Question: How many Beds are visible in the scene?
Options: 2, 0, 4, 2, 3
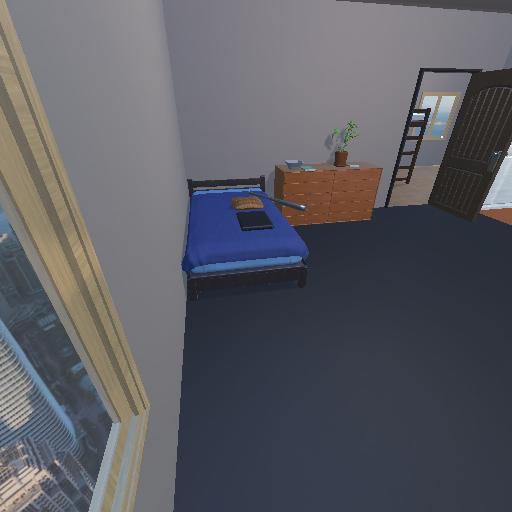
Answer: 2